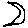
Label: moon